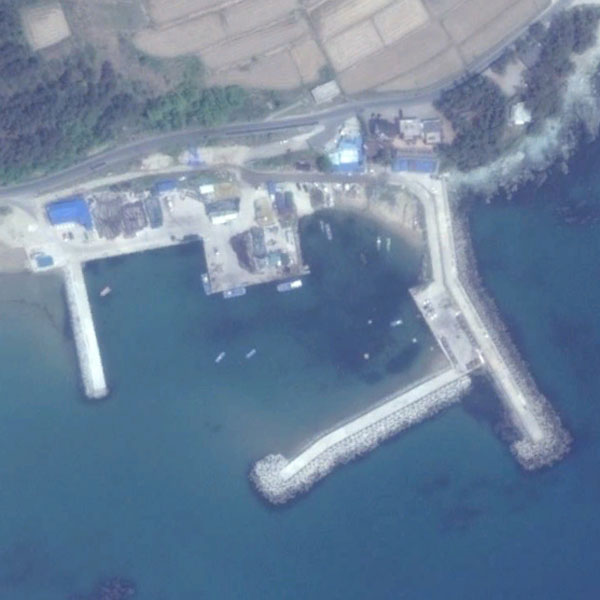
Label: Port